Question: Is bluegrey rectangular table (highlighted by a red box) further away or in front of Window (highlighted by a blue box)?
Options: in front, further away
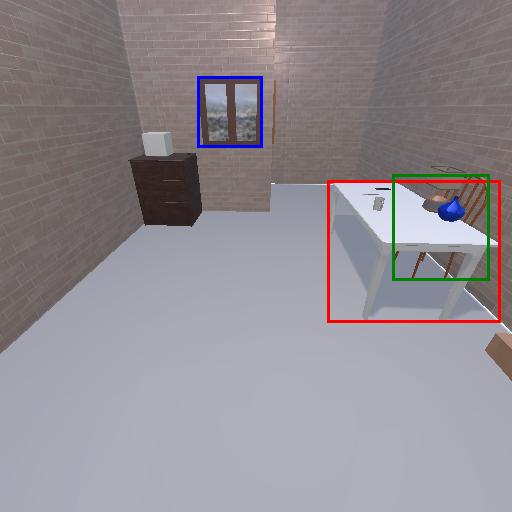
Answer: in front